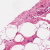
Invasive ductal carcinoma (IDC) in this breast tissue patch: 0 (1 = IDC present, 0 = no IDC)